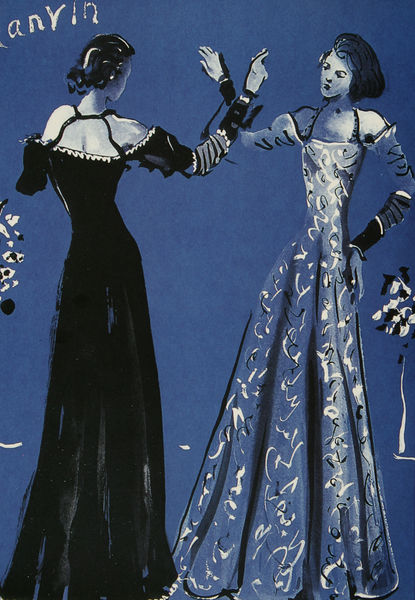
Titel: Vogue
Künstler: Christian Bérard
Standort: viele Standorte
Institution: Seriendruck
Schlagwörter: blau, weiß, frauen, blumen, frau, geste, kleid, kleider, schwarz, zeichnung, mode, muster, rock, arme, gesicht, ärmel, hände, haare, taille, haltung, decolleté, abendkleid, schulterfrei, heben, träger, kreuzen, spaghettiträger, anvin